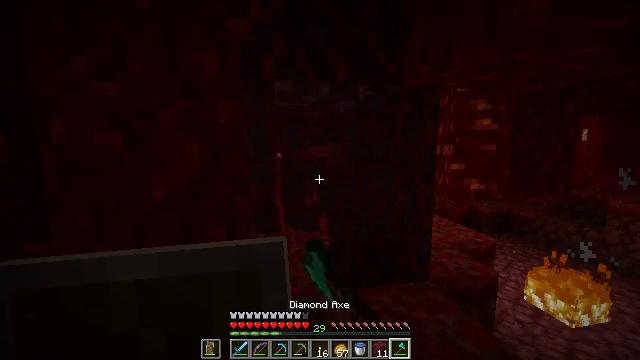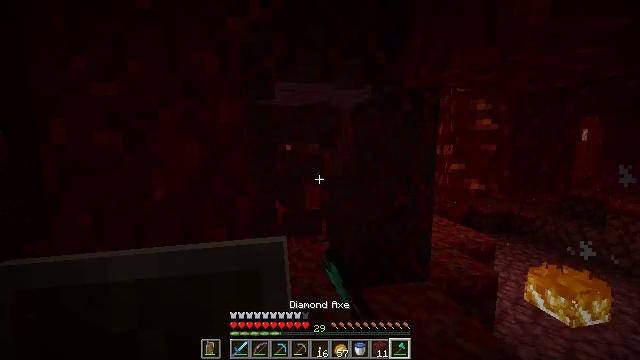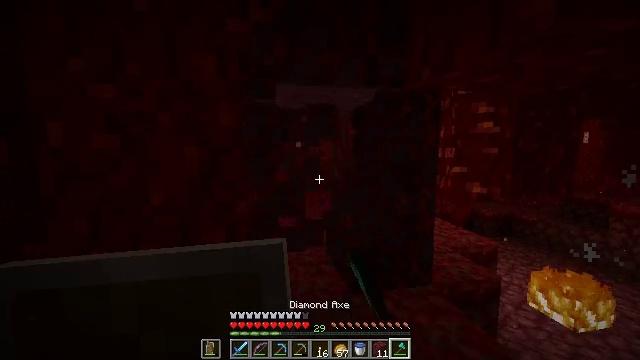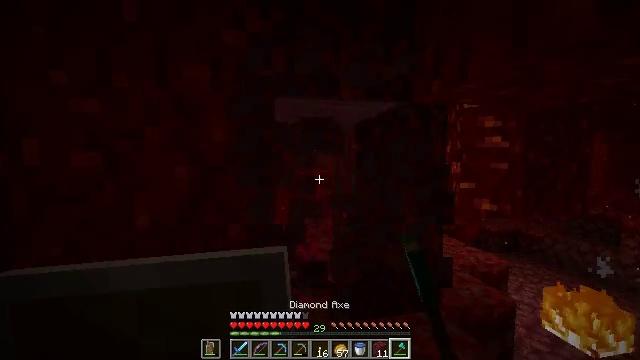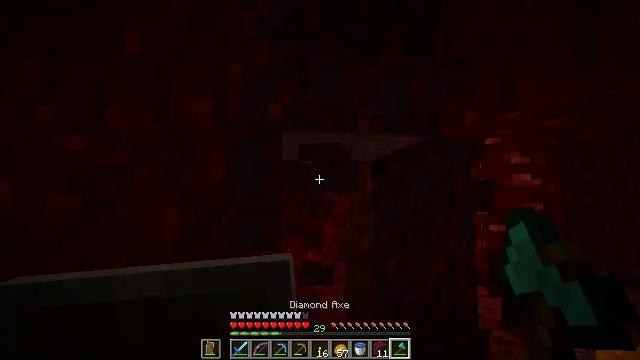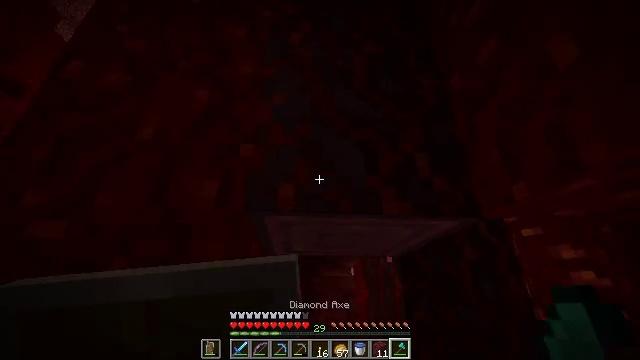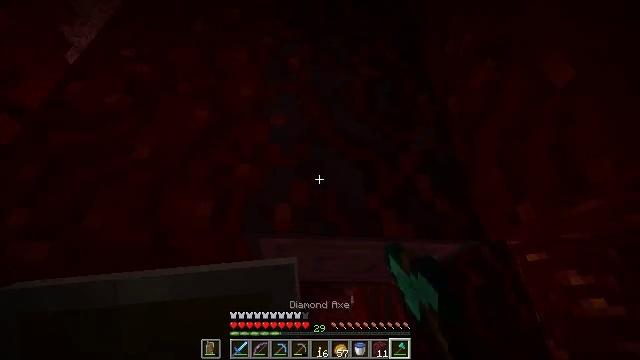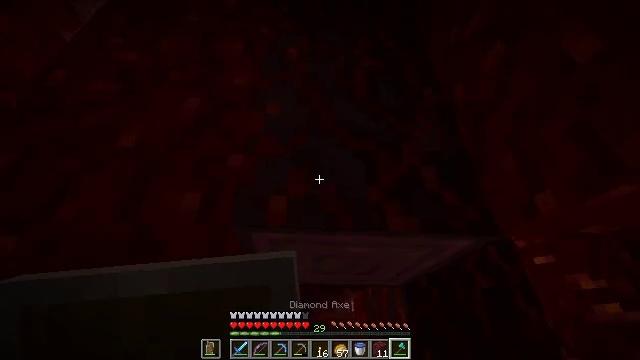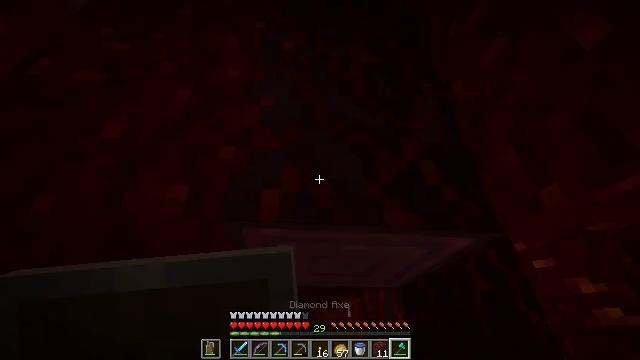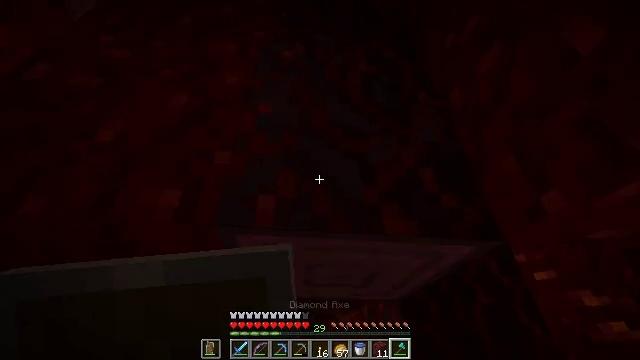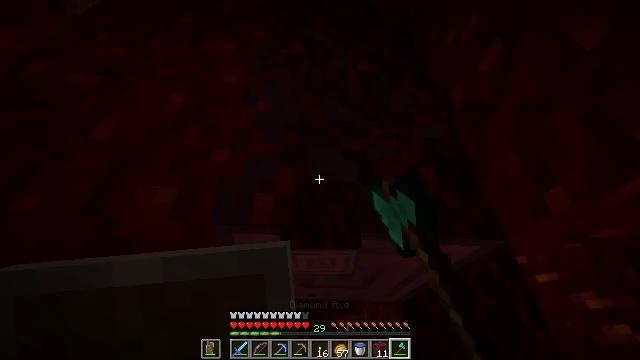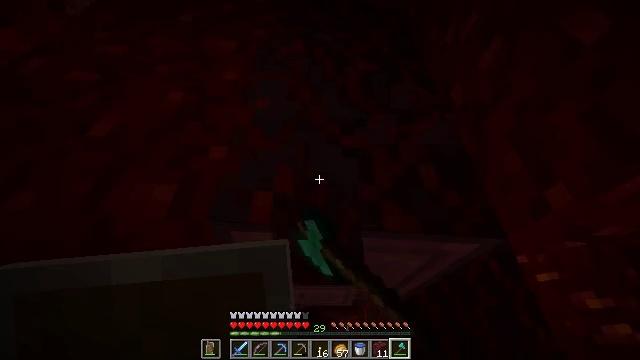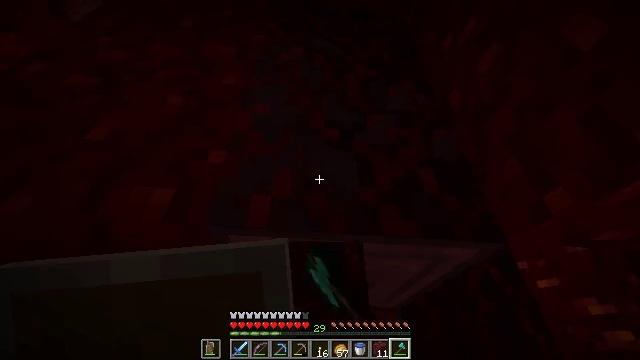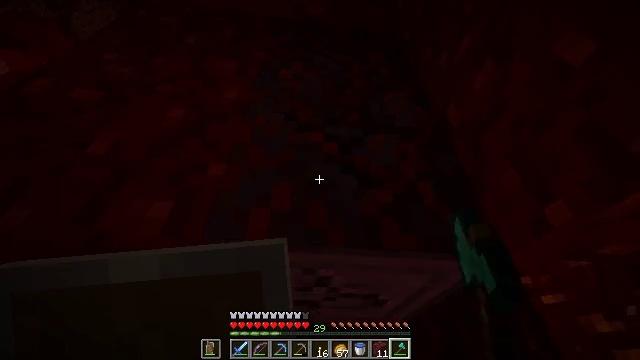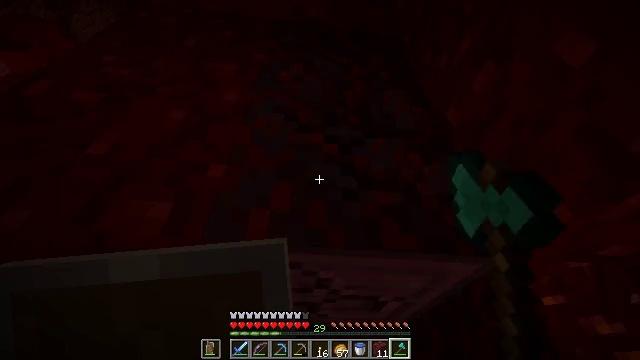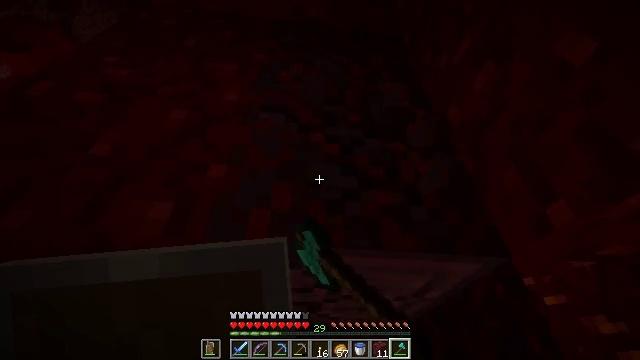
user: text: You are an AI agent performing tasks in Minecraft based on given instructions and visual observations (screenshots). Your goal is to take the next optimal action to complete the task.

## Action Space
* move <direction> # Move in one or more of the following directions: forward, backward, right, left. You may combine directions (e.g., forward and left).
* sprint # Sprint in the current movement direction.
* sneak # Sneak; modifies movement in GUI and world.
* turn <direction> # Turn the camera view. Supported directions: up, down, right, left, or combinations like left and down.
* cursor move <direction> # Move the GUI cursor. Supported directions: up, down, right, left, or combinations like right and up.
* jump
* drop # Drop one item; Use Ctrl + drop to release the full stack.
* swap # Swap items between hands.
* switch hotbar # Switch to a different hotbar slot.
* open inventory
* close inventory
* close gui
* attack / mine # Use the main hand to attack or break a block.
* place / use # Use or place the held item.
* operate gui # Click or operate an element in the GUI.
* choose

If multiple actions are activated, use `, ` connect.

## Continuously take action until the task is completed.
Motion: motion action
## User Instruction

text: Break the crimson stem to collect it.
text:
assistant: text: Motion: attack / mine
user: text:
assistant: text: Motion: move forward, attack / mine
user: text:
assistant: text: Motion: move forward, turn up, attack / mine
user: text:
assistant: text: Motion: move forward, turn left and up, attack / mine
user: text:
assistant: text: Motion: move forward, turn left and up, attack / mine
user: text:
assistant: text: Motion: turn up, attack / mine
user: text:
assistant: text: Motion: turn up, attack / mine
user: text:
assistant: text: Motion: turn up, attack / mine
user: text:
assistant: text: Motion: turn up, attack / mine
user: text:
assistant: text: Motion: attack / mine
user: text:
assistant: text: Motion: attack / mine
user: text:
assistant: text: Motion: turn up, attack / mine
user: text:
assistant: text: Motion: turn up, attack / mine
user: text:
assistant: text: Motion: attack / mine
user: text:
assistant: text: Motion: attack / mine
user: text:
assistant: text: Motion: attack / mine
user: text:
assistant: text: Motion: attack / mine
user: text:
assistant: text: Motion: turn up, attack / mine
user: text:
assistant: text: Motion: turn up, attack / mine
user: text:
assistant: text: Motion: turn up, attack / mine
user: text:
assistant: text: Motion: turn up, attack / mine
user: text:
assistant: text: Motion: turn up, attack / mine
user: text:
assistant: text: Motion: turn up, attack / mine
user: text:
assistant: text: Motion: attack / mine
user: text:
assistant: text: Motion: attack / mine
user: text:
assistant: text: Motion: attack / mine
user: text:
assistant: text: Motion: attack / mine
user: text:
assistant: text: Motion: attack / mine
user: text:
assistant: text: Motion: attack / mine
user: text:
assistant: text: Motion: attack / mine